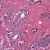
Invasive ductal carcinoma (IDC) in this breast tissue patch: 0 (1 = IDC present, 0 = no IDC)